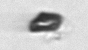
Label: detritus_transparent